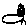
Label: cat